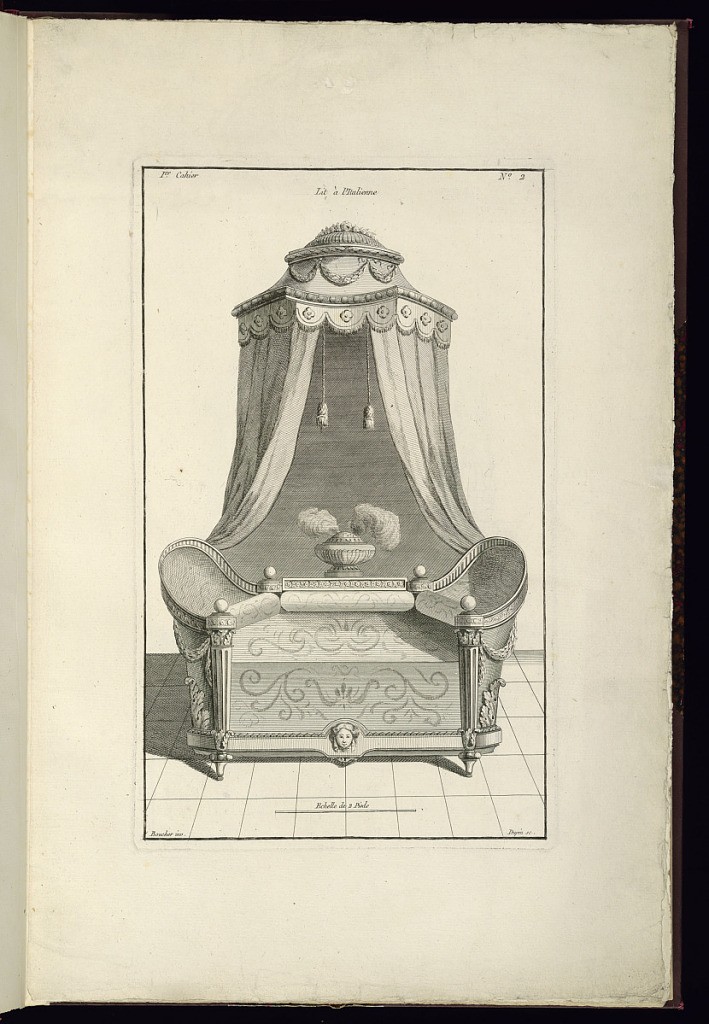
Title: Lit à l'Italienne
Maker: Juste-François Boucher, French, 1736 – 1782
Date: ca. 1775
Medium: Engraving on off white laid paper
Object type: Print
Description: Design for a bed with a canopy decorated with a curtain of rosettes, gadrooning, bound leaf garland, and roses. Behind the bed is an incense burner; on the front of the bed is a mascaron. The plate is signed.